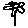
Label: flower